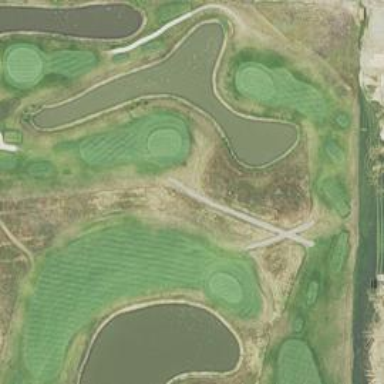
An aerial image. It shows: Grassy area designated as golf fairway.